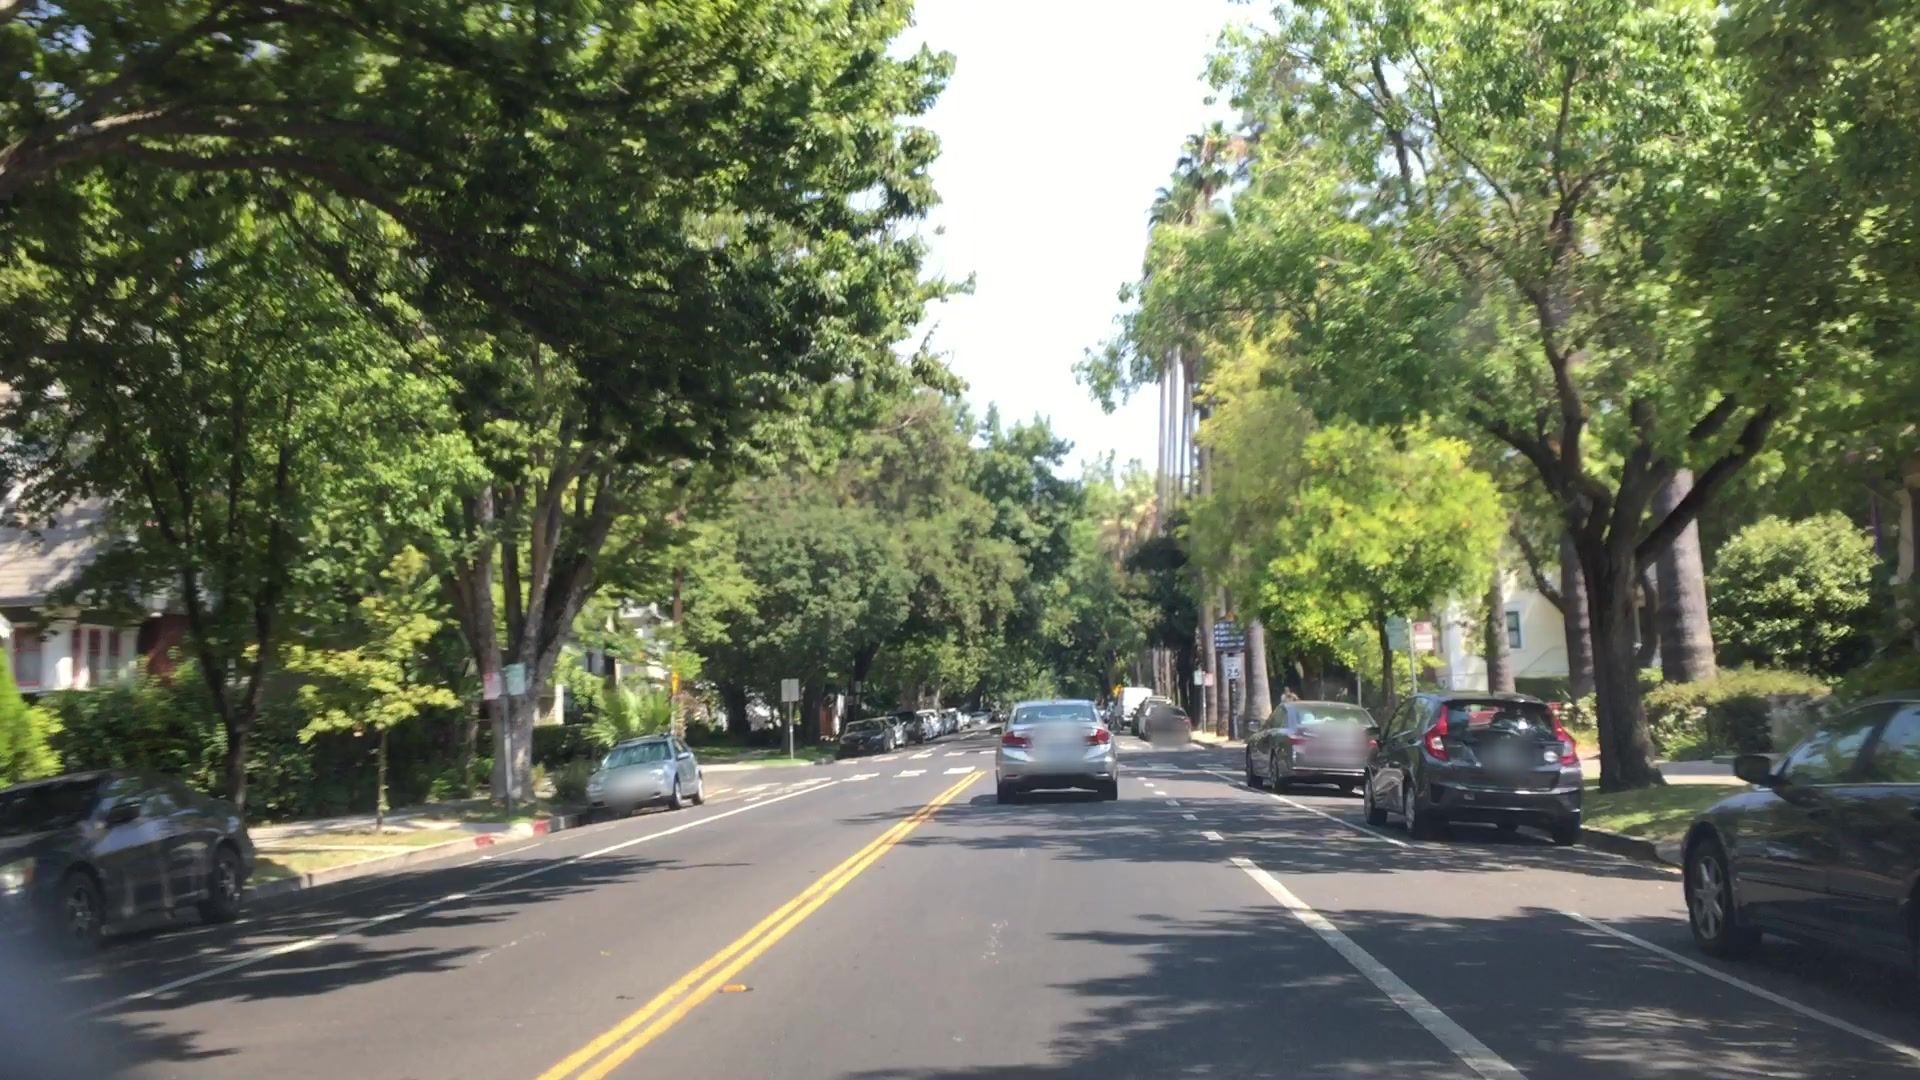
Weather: clear
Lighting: day
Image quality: good
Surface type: driving surface
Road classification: footway
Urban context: urban centre
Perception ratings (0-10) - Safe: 9.22, Lively: 9.18, Beautiful: 9.44, Boring: 4.04, Depressing: 1.94, Wealthy: 7.38